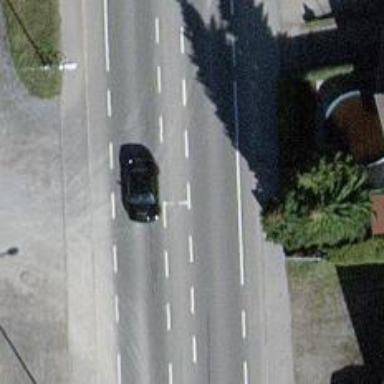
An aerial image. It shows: Primary highway with asphalt surface. It has sidewalks on both sides and exclusive cycle lane.